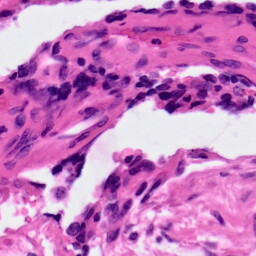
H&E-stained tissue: Ovarian